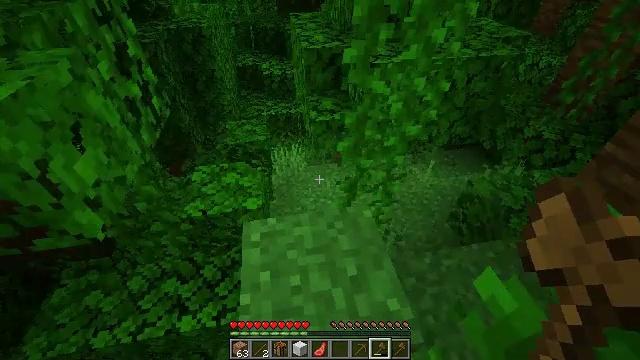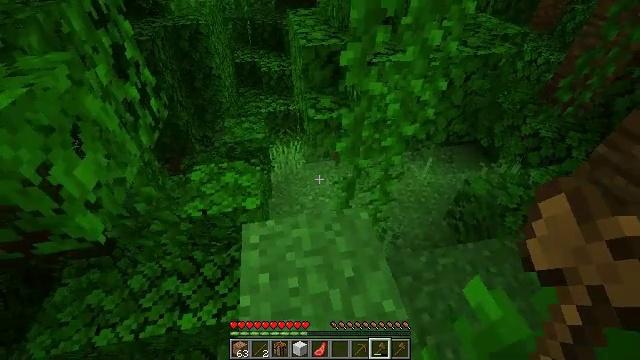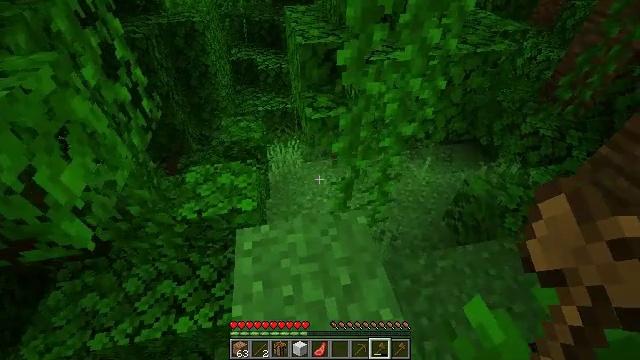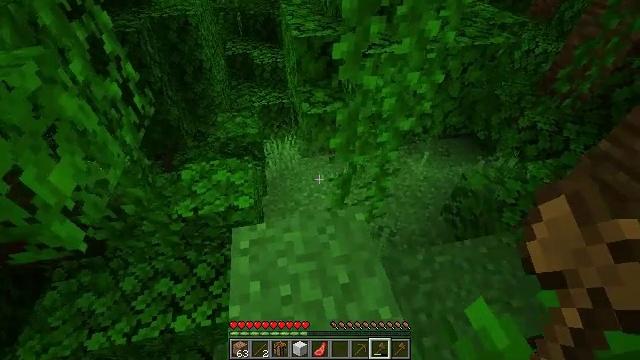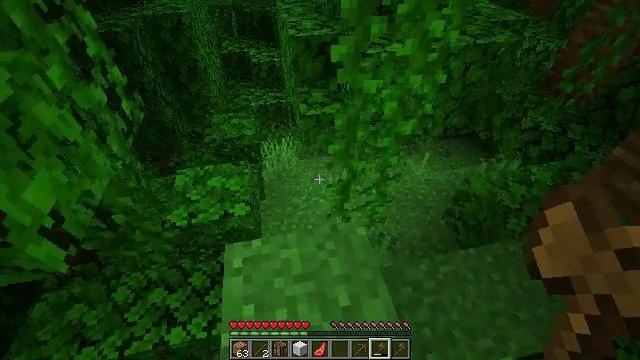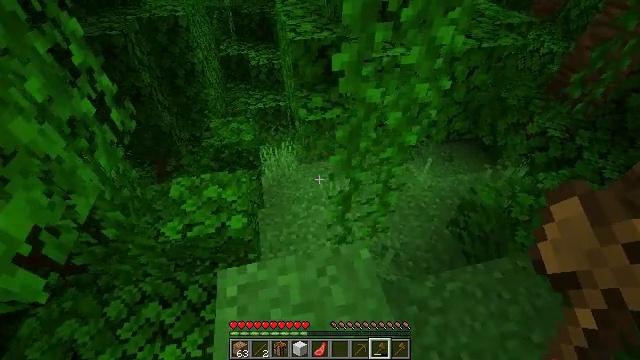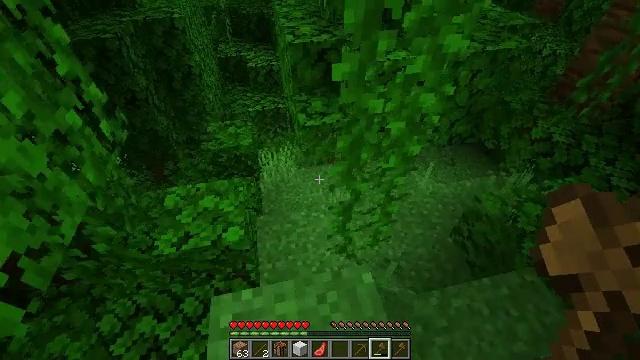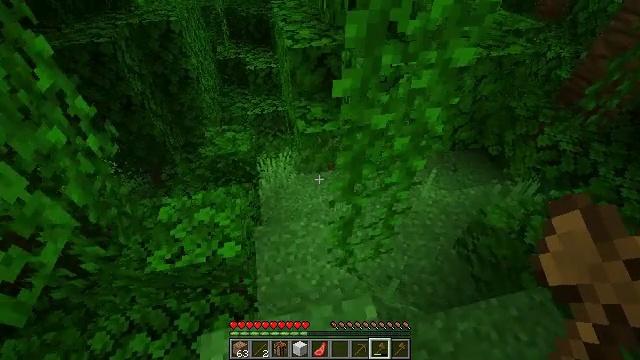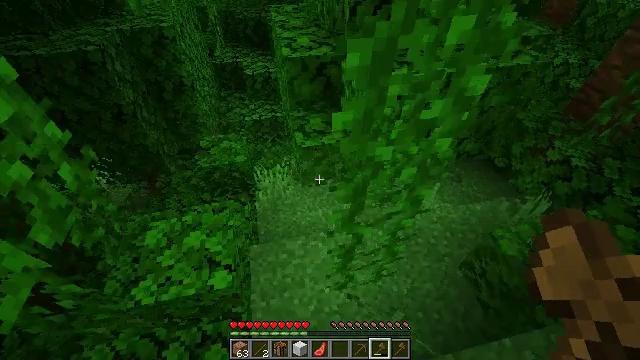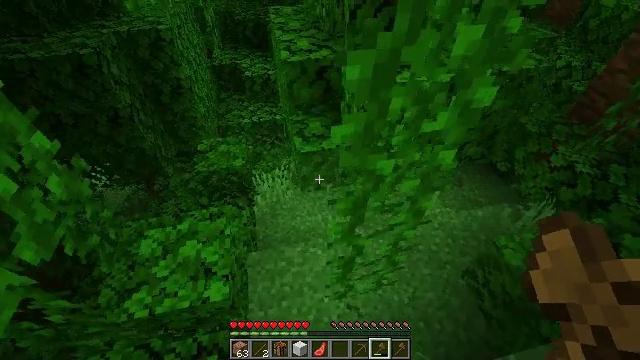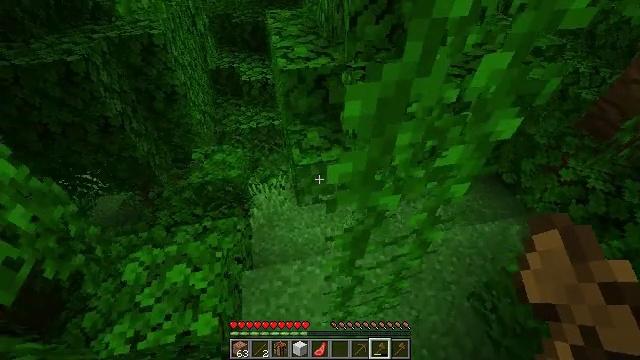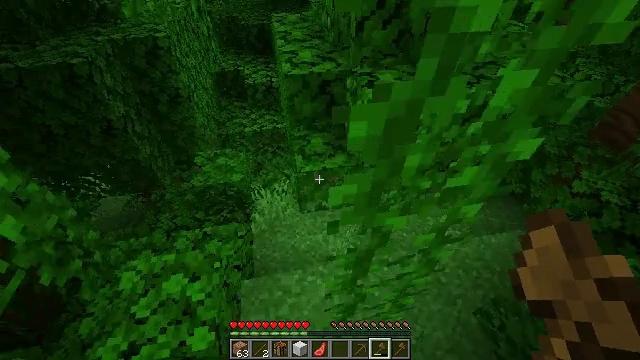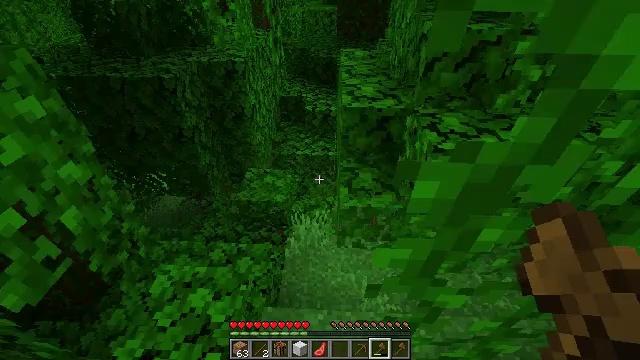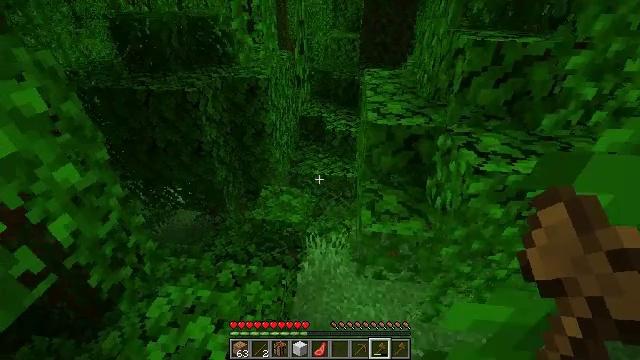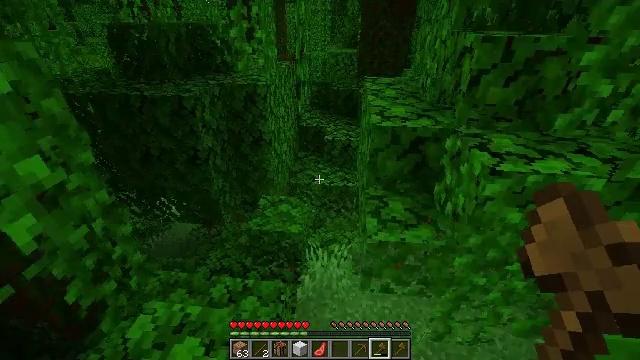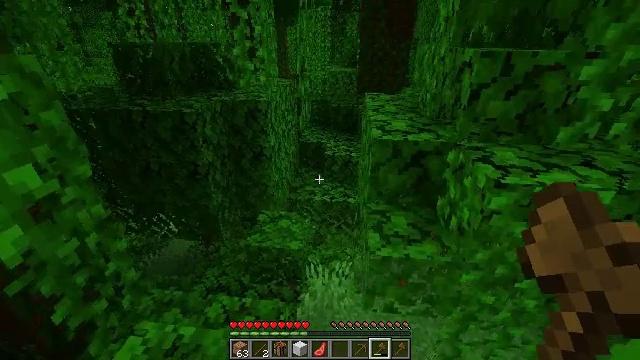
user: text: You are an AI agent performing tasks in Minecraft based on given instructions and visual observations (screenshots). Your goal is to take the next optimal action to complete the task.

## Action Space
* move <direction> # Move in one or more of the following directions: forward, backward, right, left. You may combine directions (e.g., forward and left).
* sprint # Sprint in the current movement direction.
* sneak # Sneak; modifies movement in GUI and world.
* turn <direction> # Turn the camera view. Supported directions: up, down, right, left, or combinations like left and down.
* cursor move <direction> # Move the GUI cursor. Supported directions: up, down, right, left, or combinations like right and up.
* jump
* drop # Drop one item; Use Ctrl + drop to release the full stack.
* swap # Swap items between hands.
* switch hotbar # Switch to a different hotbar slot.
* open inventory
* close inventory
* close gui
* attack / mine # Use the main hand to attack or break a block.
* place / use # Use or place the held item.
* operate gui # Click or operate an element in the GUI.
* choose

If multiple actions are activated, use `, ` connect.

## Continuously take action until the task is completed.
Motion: motion action
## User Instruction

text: Remove and gather vines.
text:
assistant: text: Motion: move forward, turn down
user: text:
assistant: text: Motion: move forward
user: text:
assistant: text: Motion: move forward, turn down
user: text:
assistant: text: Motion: move forward
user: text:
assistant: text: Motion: move forward
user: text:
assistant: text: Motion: move forward
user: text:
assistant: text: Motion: move forward
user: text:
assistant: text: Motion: move forward
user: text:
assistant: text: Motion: move forward
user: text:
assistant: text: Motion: move forward
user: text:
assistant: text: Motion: move forward, turn left
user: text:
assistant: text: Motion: move forward and move left, turn left and up
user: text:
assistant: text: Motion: move forward and move left, turn left and up
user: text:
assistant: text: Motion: move forward and move left, turn up
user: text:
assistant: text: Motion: move forward and move left, turn up
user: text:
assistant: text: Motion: move forward and move left, turn up
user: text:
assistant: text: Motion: move forward and move left, turn up
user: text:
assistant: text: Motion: move forward and move left, turn up
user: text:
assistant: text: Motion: move forward and move left, turn up
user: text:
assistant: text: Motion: move forward, turn right
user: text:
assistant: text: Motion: move forward, turn right
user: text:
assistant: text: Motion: move forward
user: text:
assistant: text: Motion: move forward
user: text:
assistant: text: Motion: move forward
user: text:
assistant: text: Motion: move forward
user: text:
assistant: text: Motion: move forward
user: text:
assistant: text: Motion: move forward
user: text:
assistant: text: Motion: move forward
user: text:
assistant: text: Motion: move forward and move left
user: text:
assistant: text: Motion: move forward and move left, jump